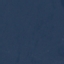
Label: SeaLake